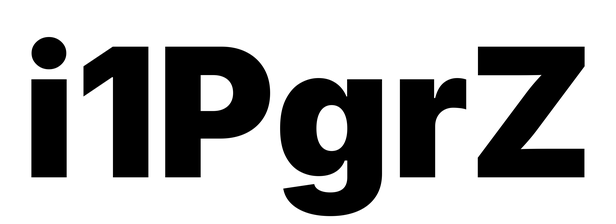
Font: Inter_Black